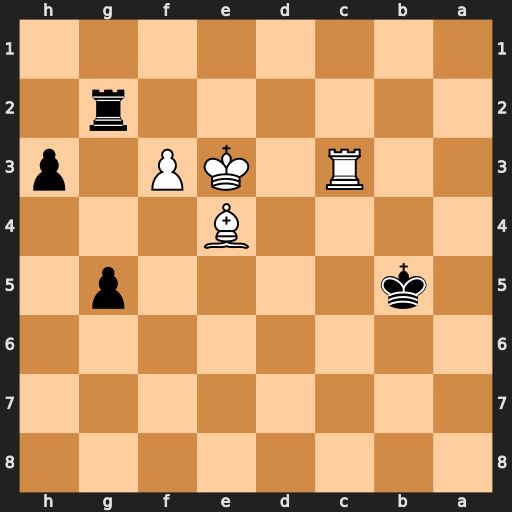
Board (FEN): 8/8/8/1k4p1/4B3/2R1KP1p/6r1/8
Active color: b
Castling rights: -
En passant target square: -
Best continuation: h2 Rc1 Rg1